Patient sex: M
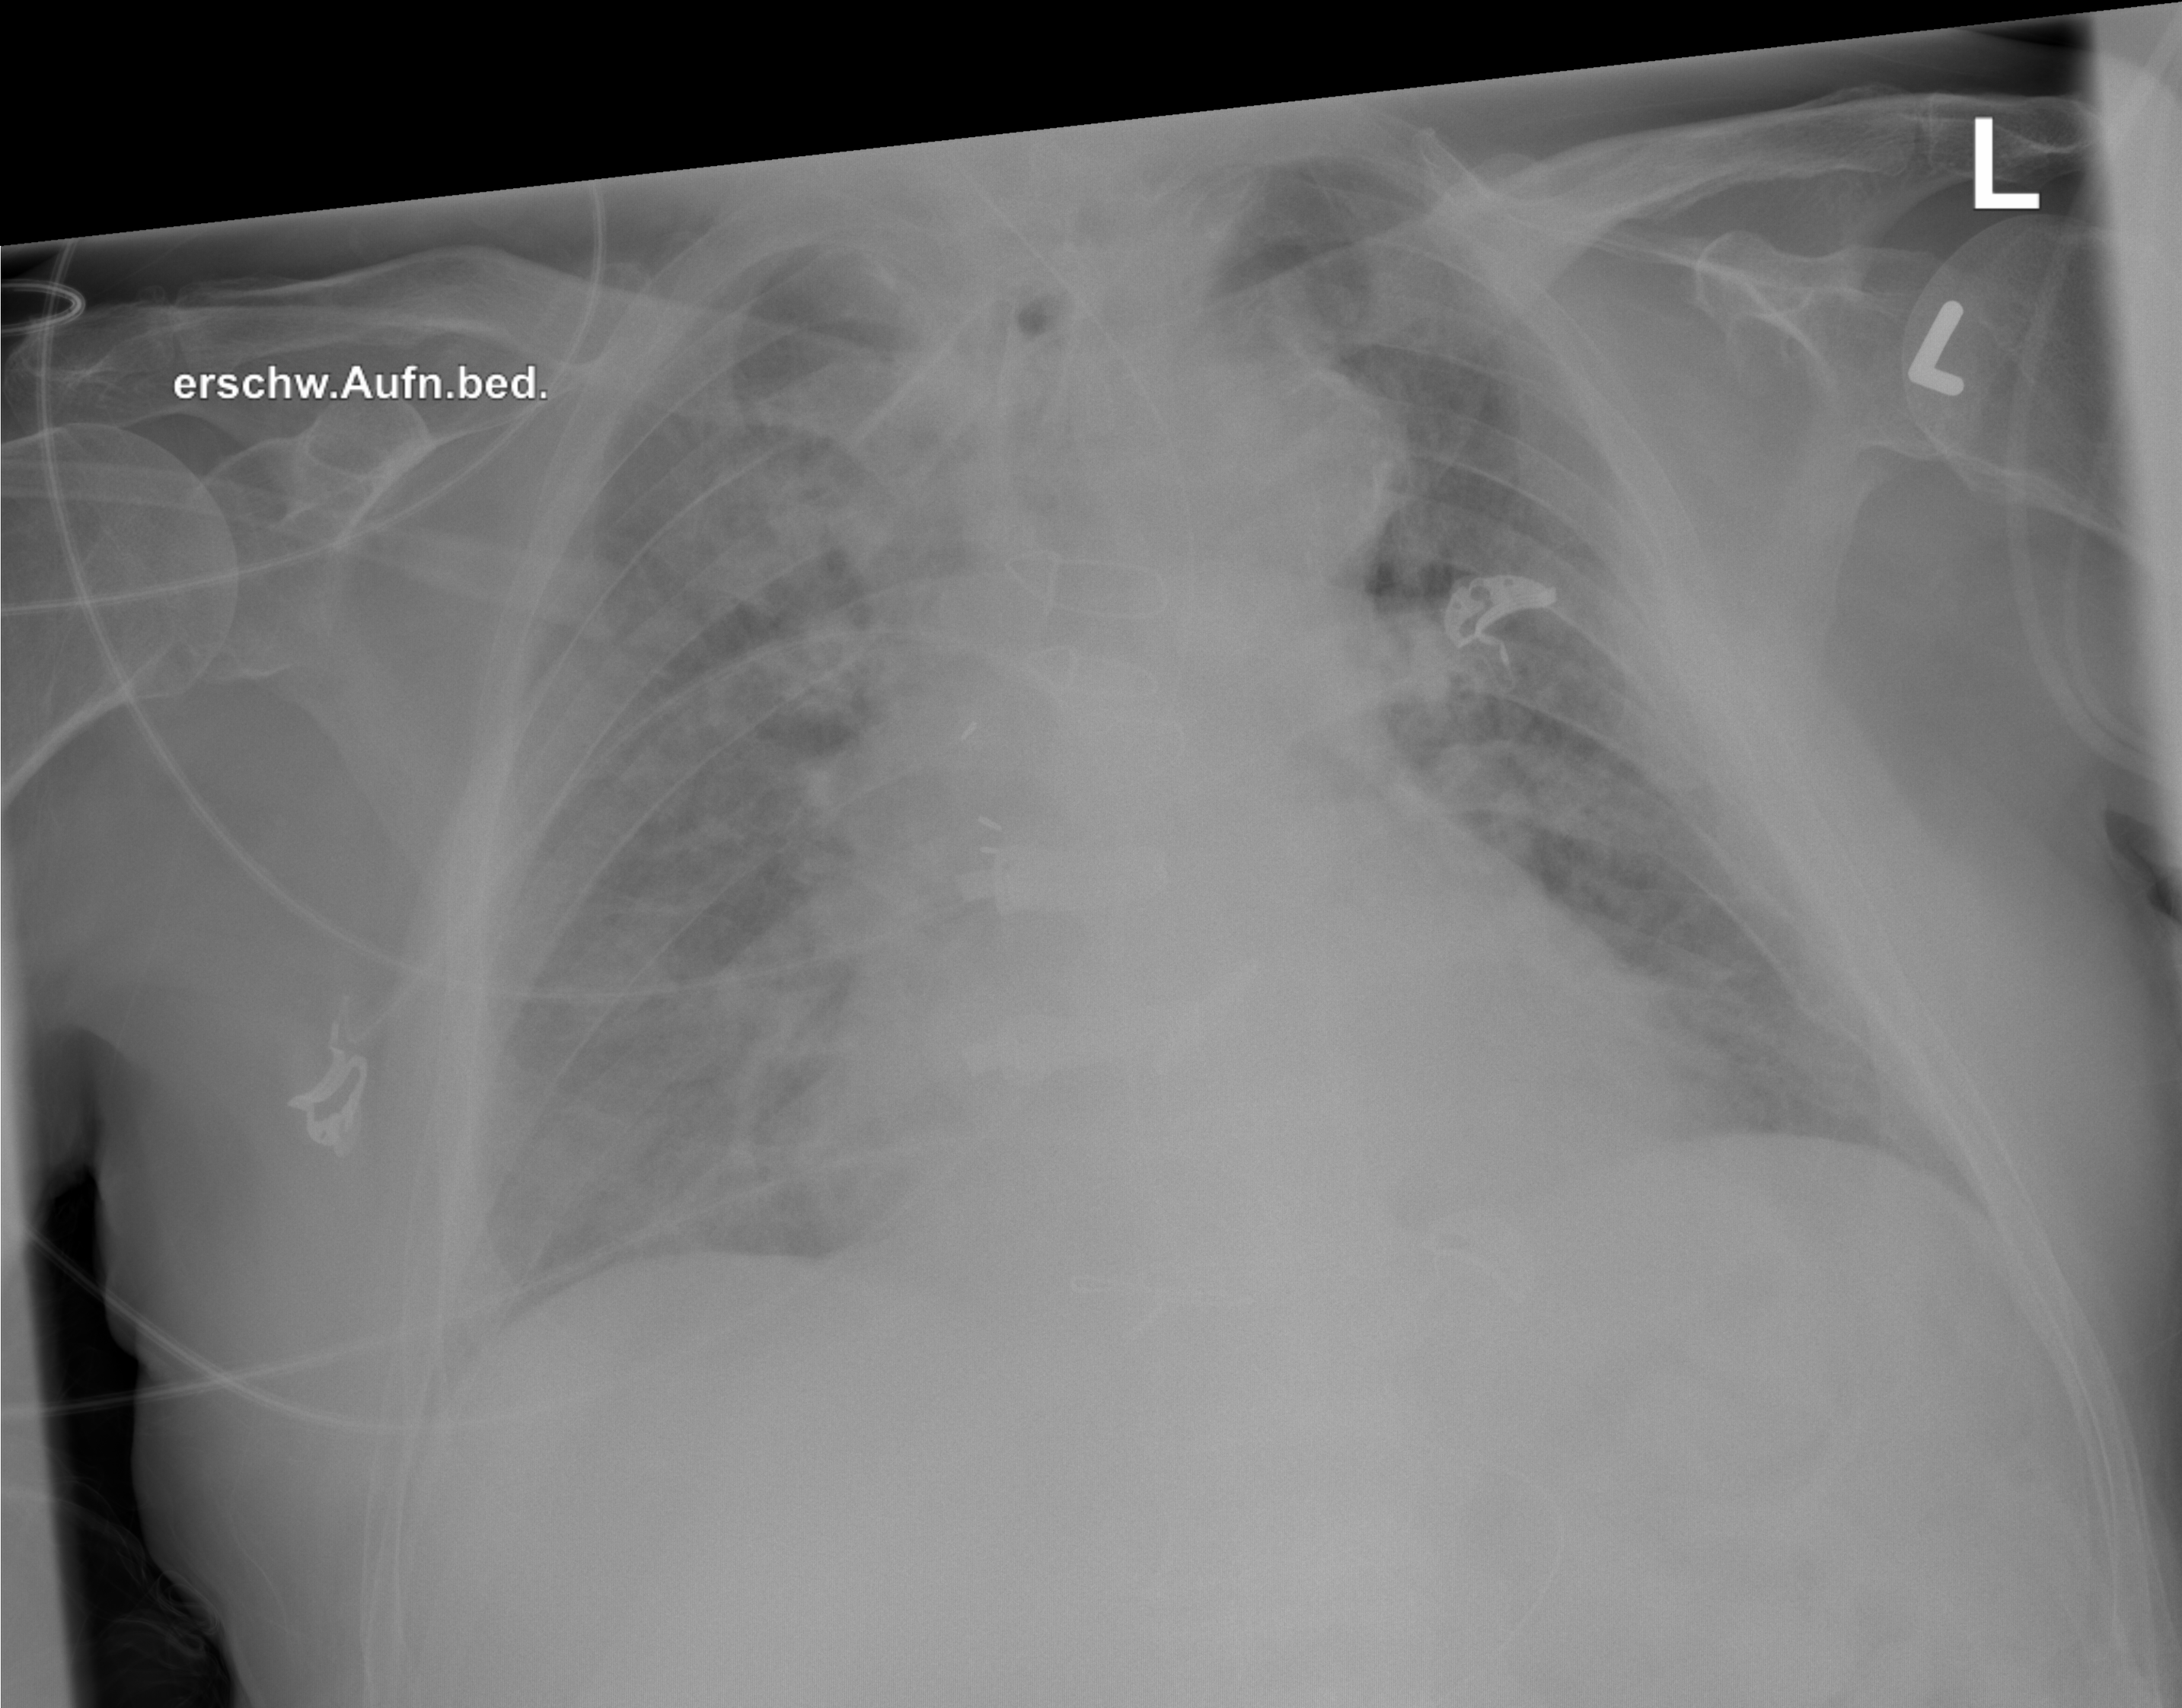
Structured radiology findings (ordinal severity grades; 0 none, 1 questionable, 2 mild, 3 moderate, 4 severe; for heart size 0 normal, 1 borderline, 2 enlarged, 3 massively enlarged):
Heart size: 2
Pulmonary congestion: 2
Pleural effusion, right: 0
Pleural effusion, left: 0
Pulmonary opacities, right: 2
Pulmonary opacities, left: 2
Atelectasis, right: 2
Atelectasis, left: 2